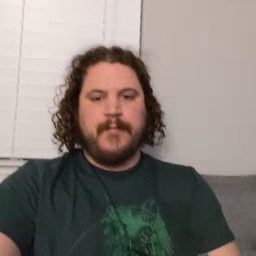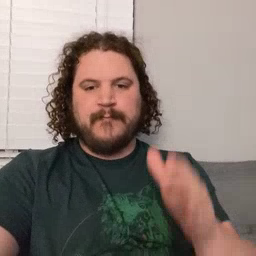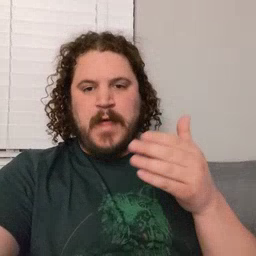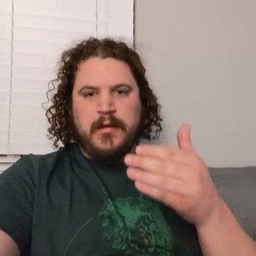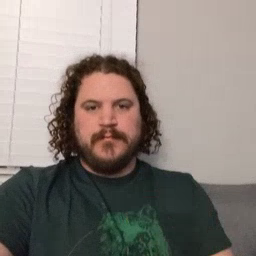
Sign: flag